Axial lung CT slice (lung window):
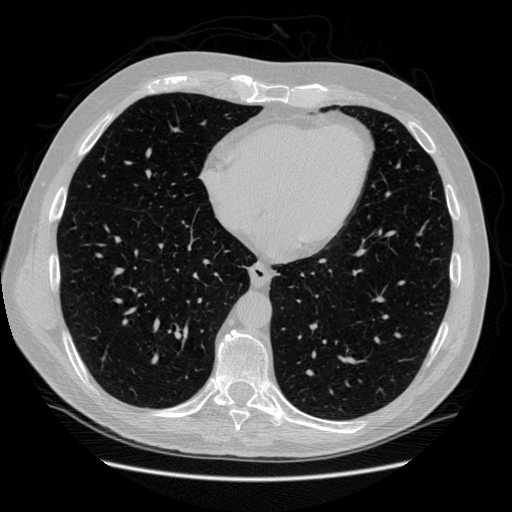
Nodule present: no